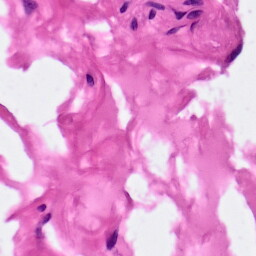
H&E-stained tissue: Pancreatic